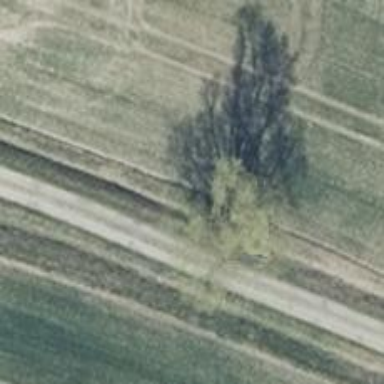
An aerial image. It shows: Deciduous broadleaved tree.